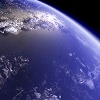
Label: water